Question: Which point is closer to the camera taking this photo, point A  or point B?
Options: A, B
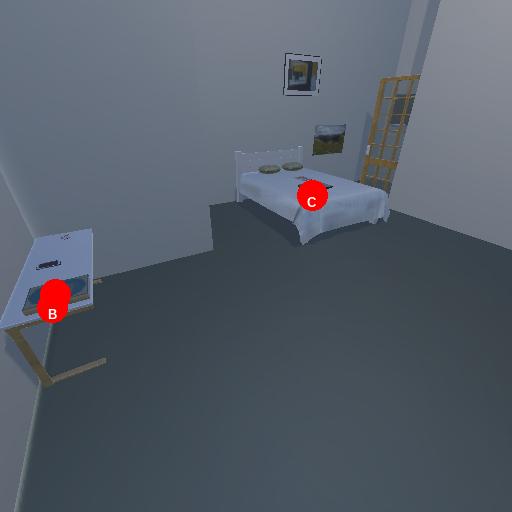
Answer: A